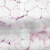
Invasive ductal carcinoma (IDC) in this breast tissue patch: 0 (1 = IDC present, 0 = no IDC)